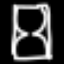
Label: hourglass